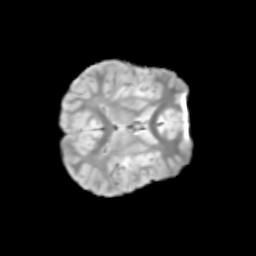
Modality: T2w
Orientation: axial
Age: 10
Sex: male
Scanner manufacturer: siemens
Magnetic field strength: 3 T
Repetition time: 3.8 s
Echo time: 0.07 s